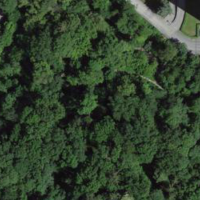
EUNIS habitat code: 53
Species observed at this site:
Allium ursinum
Aegopodium podagraria